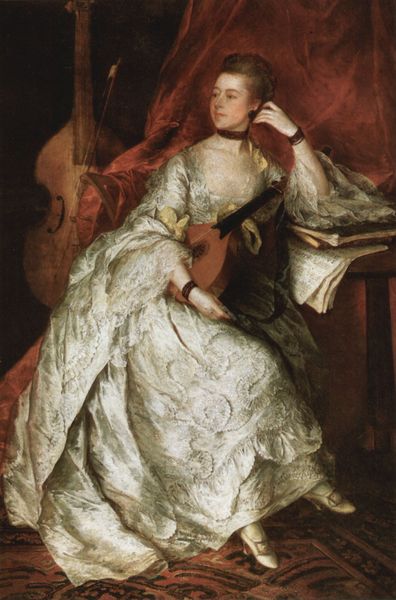
Titel: Porträt der Mrs. Philip Thickness
Künstler: Thomas Gainsborough
Standort: Cincinnati
Institution: Art Museum
Schlagwörter: blätter, dunkel, gemälde, hand, kopf, schatten, weiß, sitzen, ausschnitt, braun, decolte, frau, frisur, grau, kleid, licht, orange, schmuck, schwarz, tisch, zimmer, ölbild, blick, dame, rot, mode, muster, ornament, teppich, jung, arm, arme, augen, barock, gesicht, inkarnat, samt, spitze, ärmel, bildnis, hände, instrument, portrait, porträt, vorhang, interieur, kostüm, sitzend, adel, spitzen, bass, blatt, gitarre, instrumente, kontrabass, musik, person, rokoko, seide, papier, zimmerecke, bogen, cello, halsband, noten, schuhe, sitzende, glanz, klavier, musikinstrument, notenblatt, notenblätter, robe, faltenwurf, halsschmuck, dekolleté, rothaarig, buch, zeitung, brokat, heft, ganzfigur, bratsche, geige, armband, armbänder, armreif, aufgestützt, ganzkörperporträt, laute, mandoline, vorhand, frauenporträt, posierend, hofdame, musikerin, pass, ablage, musikant, anmutig, schnallen, streichinstrument, prunkvoll, pompadour, musikinstrumente, cembalo, chello, madame pompadour, gamba, moiree, waschmaschine, pulsband, frau musik, gitar, musikintrumente